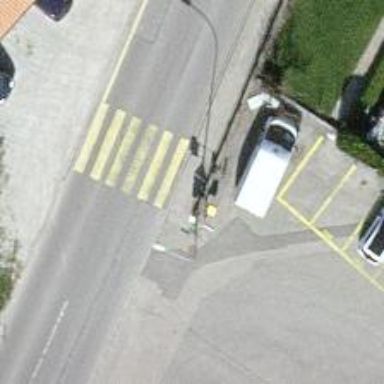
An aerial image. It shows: Marked crossing on the road.